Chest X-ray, AP view. Patient: 54 years old, sex M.
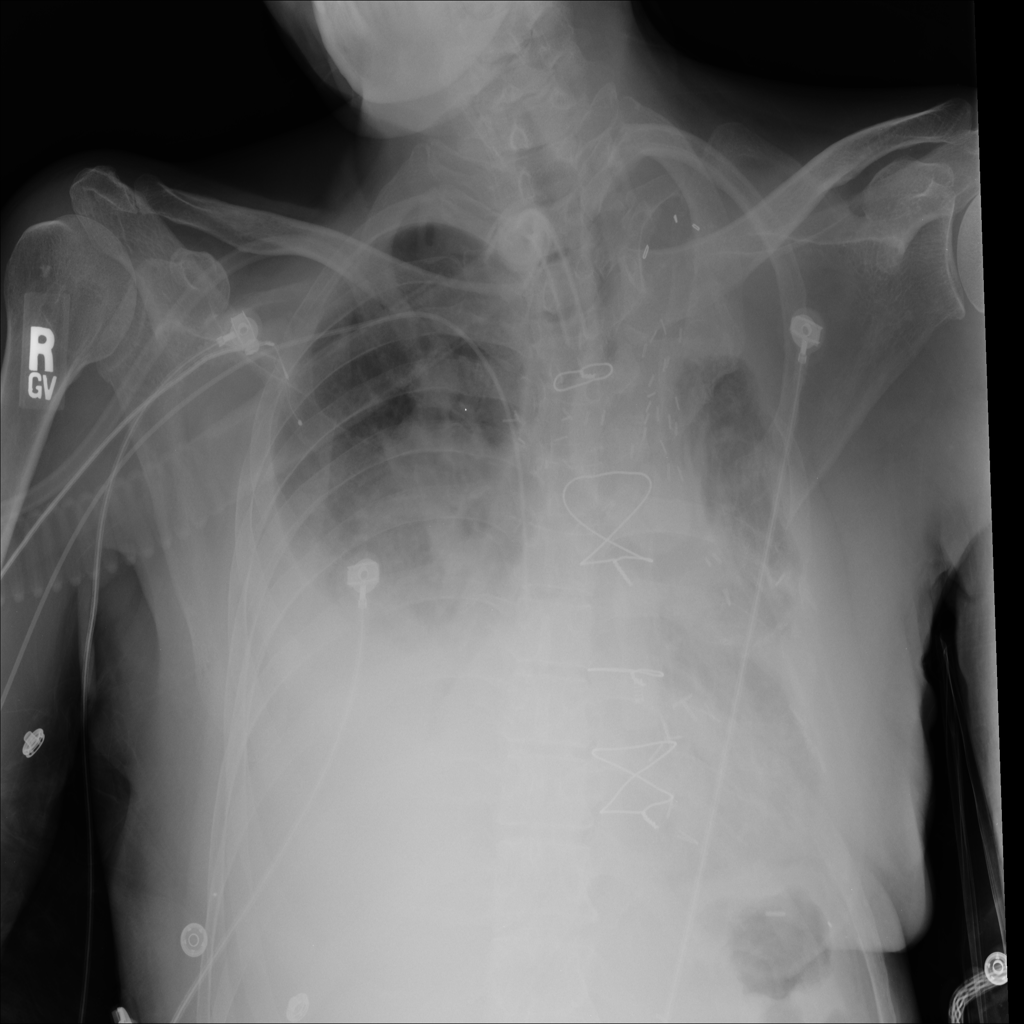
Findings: Effusion, Infiltration